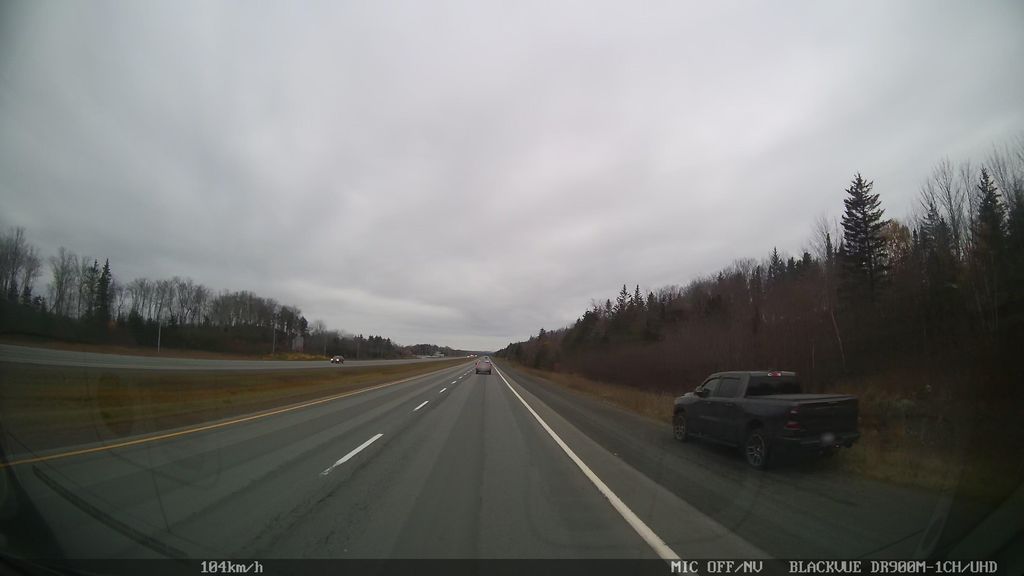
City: halifax